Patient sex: M
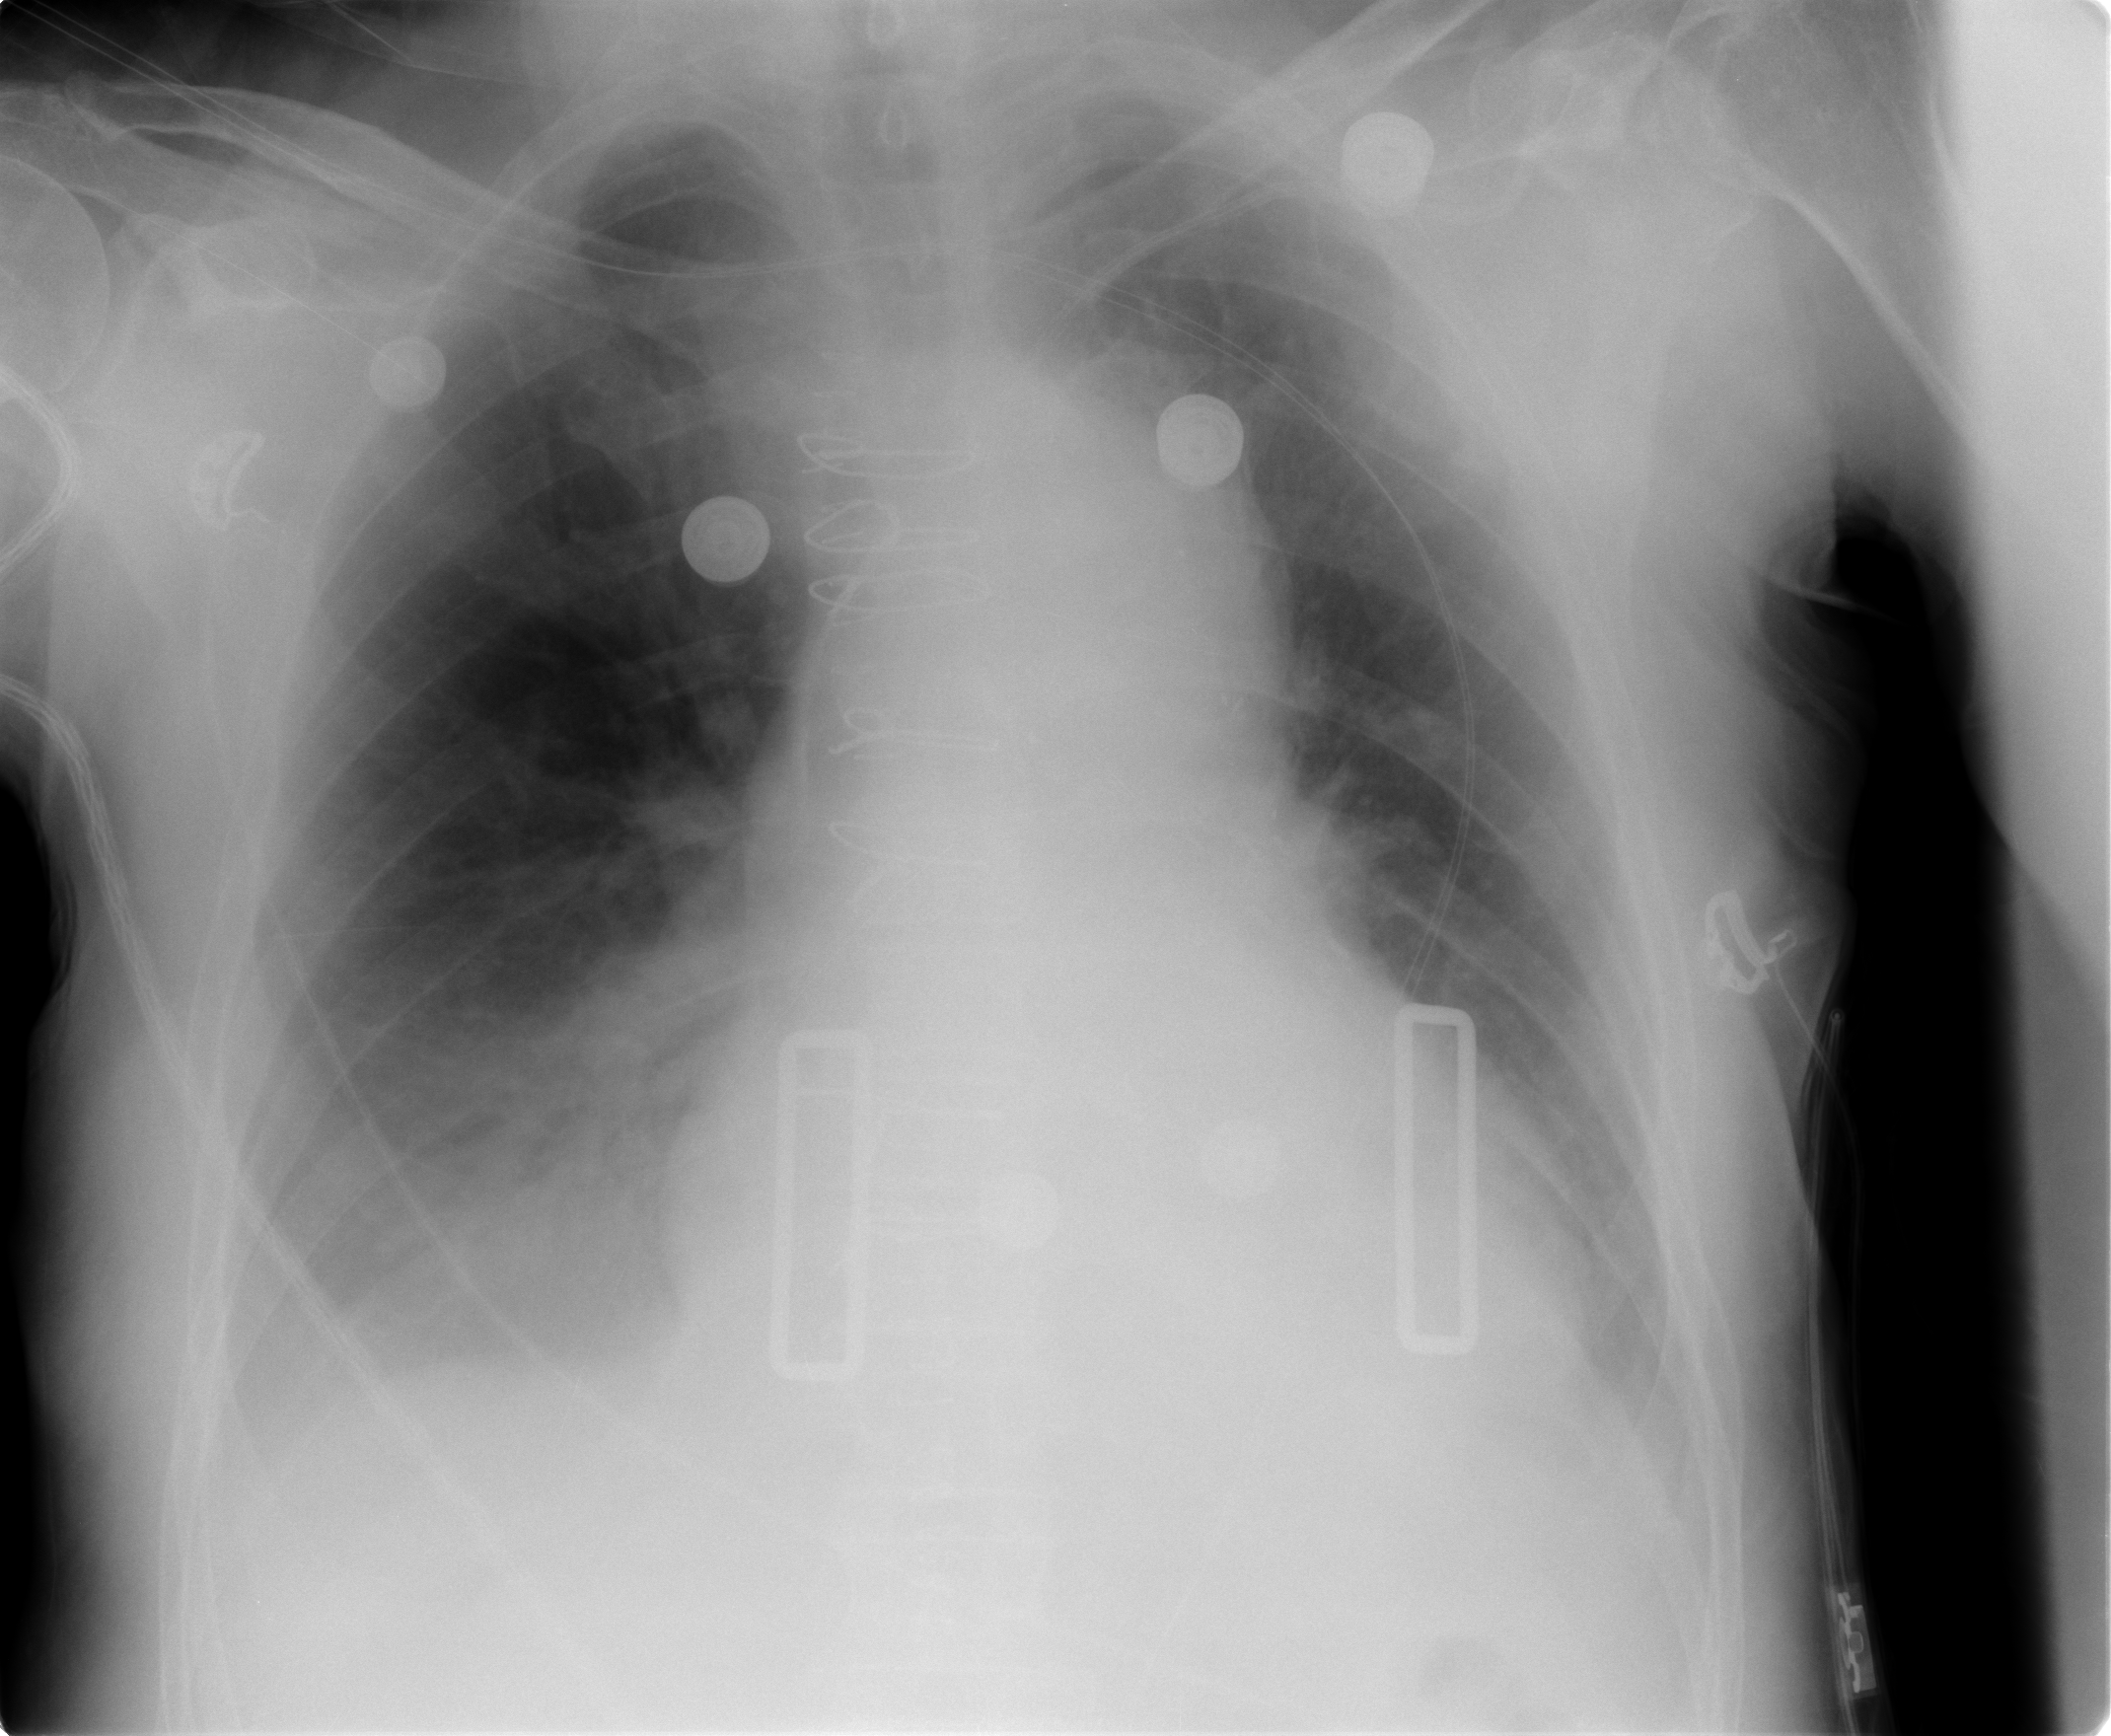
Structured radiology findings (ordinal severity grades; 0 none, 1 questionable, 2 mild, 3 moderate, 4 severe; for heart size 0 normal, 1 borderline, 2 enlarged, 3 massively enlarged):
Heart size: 2
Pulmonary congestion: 2
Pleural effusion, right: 3
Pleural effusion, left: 2
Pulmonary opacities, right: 1
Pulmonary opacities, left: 0
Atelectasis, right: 2
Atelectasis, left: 2